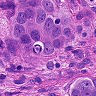
Metastatic tissue present: yes